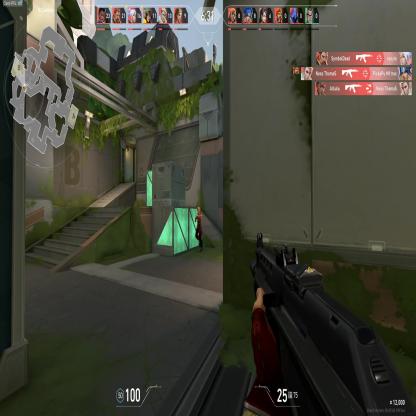
Label: enemy